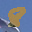
Label: 8